Question: I tried to create new branch from a certain commit of master. I don't remember the command I used but I think this one (but not sure)
'''
git branch branchname <sha1-of-commit>
'''
I got a new branch with a bunch of commits. But I found that master branch lost all commits that found in new branch. Changes related with lost commits were also lost in master branch.
It looks like I detached a bunch of commits from master to new branch. Actually I never wanted master branch to lost its commits. How can I restore those detached commit to master?
Please see the illustration of my problem below:

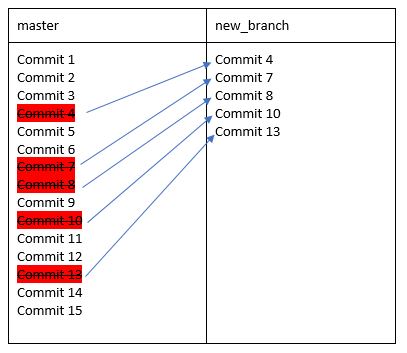
Answer: So, Commit 4, 7, 8, 10 and 13 are on the new branch and you want them to be in master instead.
You can't move into a detached HEAD state, with that command above, you will you will have to do
'''
git checkout <sha-1 of commit>
'''
OR
'''
git checkout branchname
'''
So its most likely you ran another commit that has messed things, use
'''
git reflog
'''
to try and find out where things went wrong.
However, if you ran the right command, and you can't remember. To merge that branch back into master.
I am assuming that's the final commit you made on the detached HEAD state.
'''
git checkout <sha-1 of commit 13>
'''
this means give this branch a name, that makes checkout to it later easier.If you do run
'''
git branch -a
'''
You'll get something like this
'''
(detached from <sha-1 of commit 13)
master
*Other branches
'''
To rename the branch do;
'''
git checkout -b <branch-name>
'''
Then list the branches again
'''
<branch-name>
master
*Other branches
'''
simply checkout to your master branch and merge
'''
git checkout master
git merge <branch-name>
'''
Cheers!